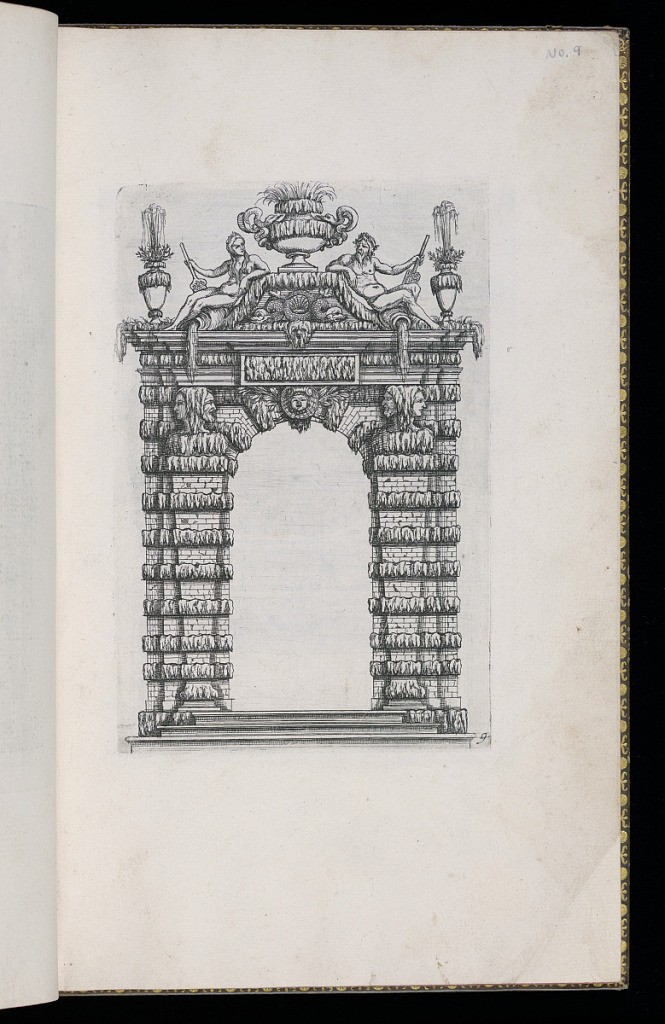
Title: Doorway or Triumphal Arch Design
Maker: D. Antoine Pierretz, French, active 1647
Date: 1647
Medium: Etching on laid paper
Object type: Print
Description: Design for a Classical triumphal arch decorated with ‘frostwork' rustication, (made to look like water or ice), with a brick background. The keystone features a shell with a mask (mascaron) and leaves. Two-headed sculpted profiles in the upper section of the arch façade. The arch is topped with a snake-handled vase, snakes, and shell decoration, two water spurting vases, and seated male and female figures, with vases of pouring water. The plate is numbered.